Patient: sex M, age 60
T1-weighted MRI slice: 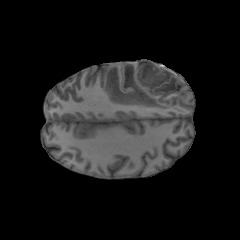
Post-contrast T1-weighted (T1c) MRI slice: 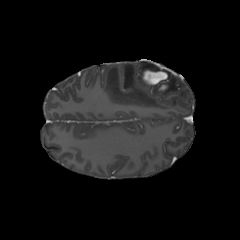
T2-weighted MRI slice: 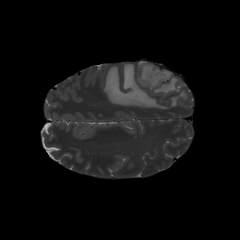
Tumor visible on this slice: yes
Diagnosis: Glioblastoma, IDH-wildtype
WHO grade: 4